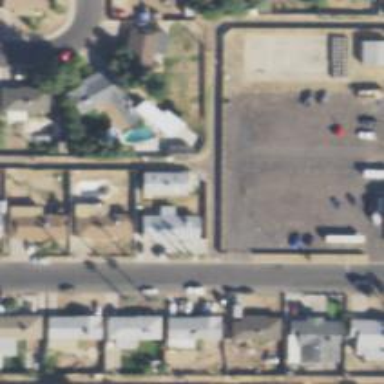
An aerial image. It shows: Alley with asphalt surface designated as service road.